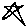
Label: star